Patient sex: F
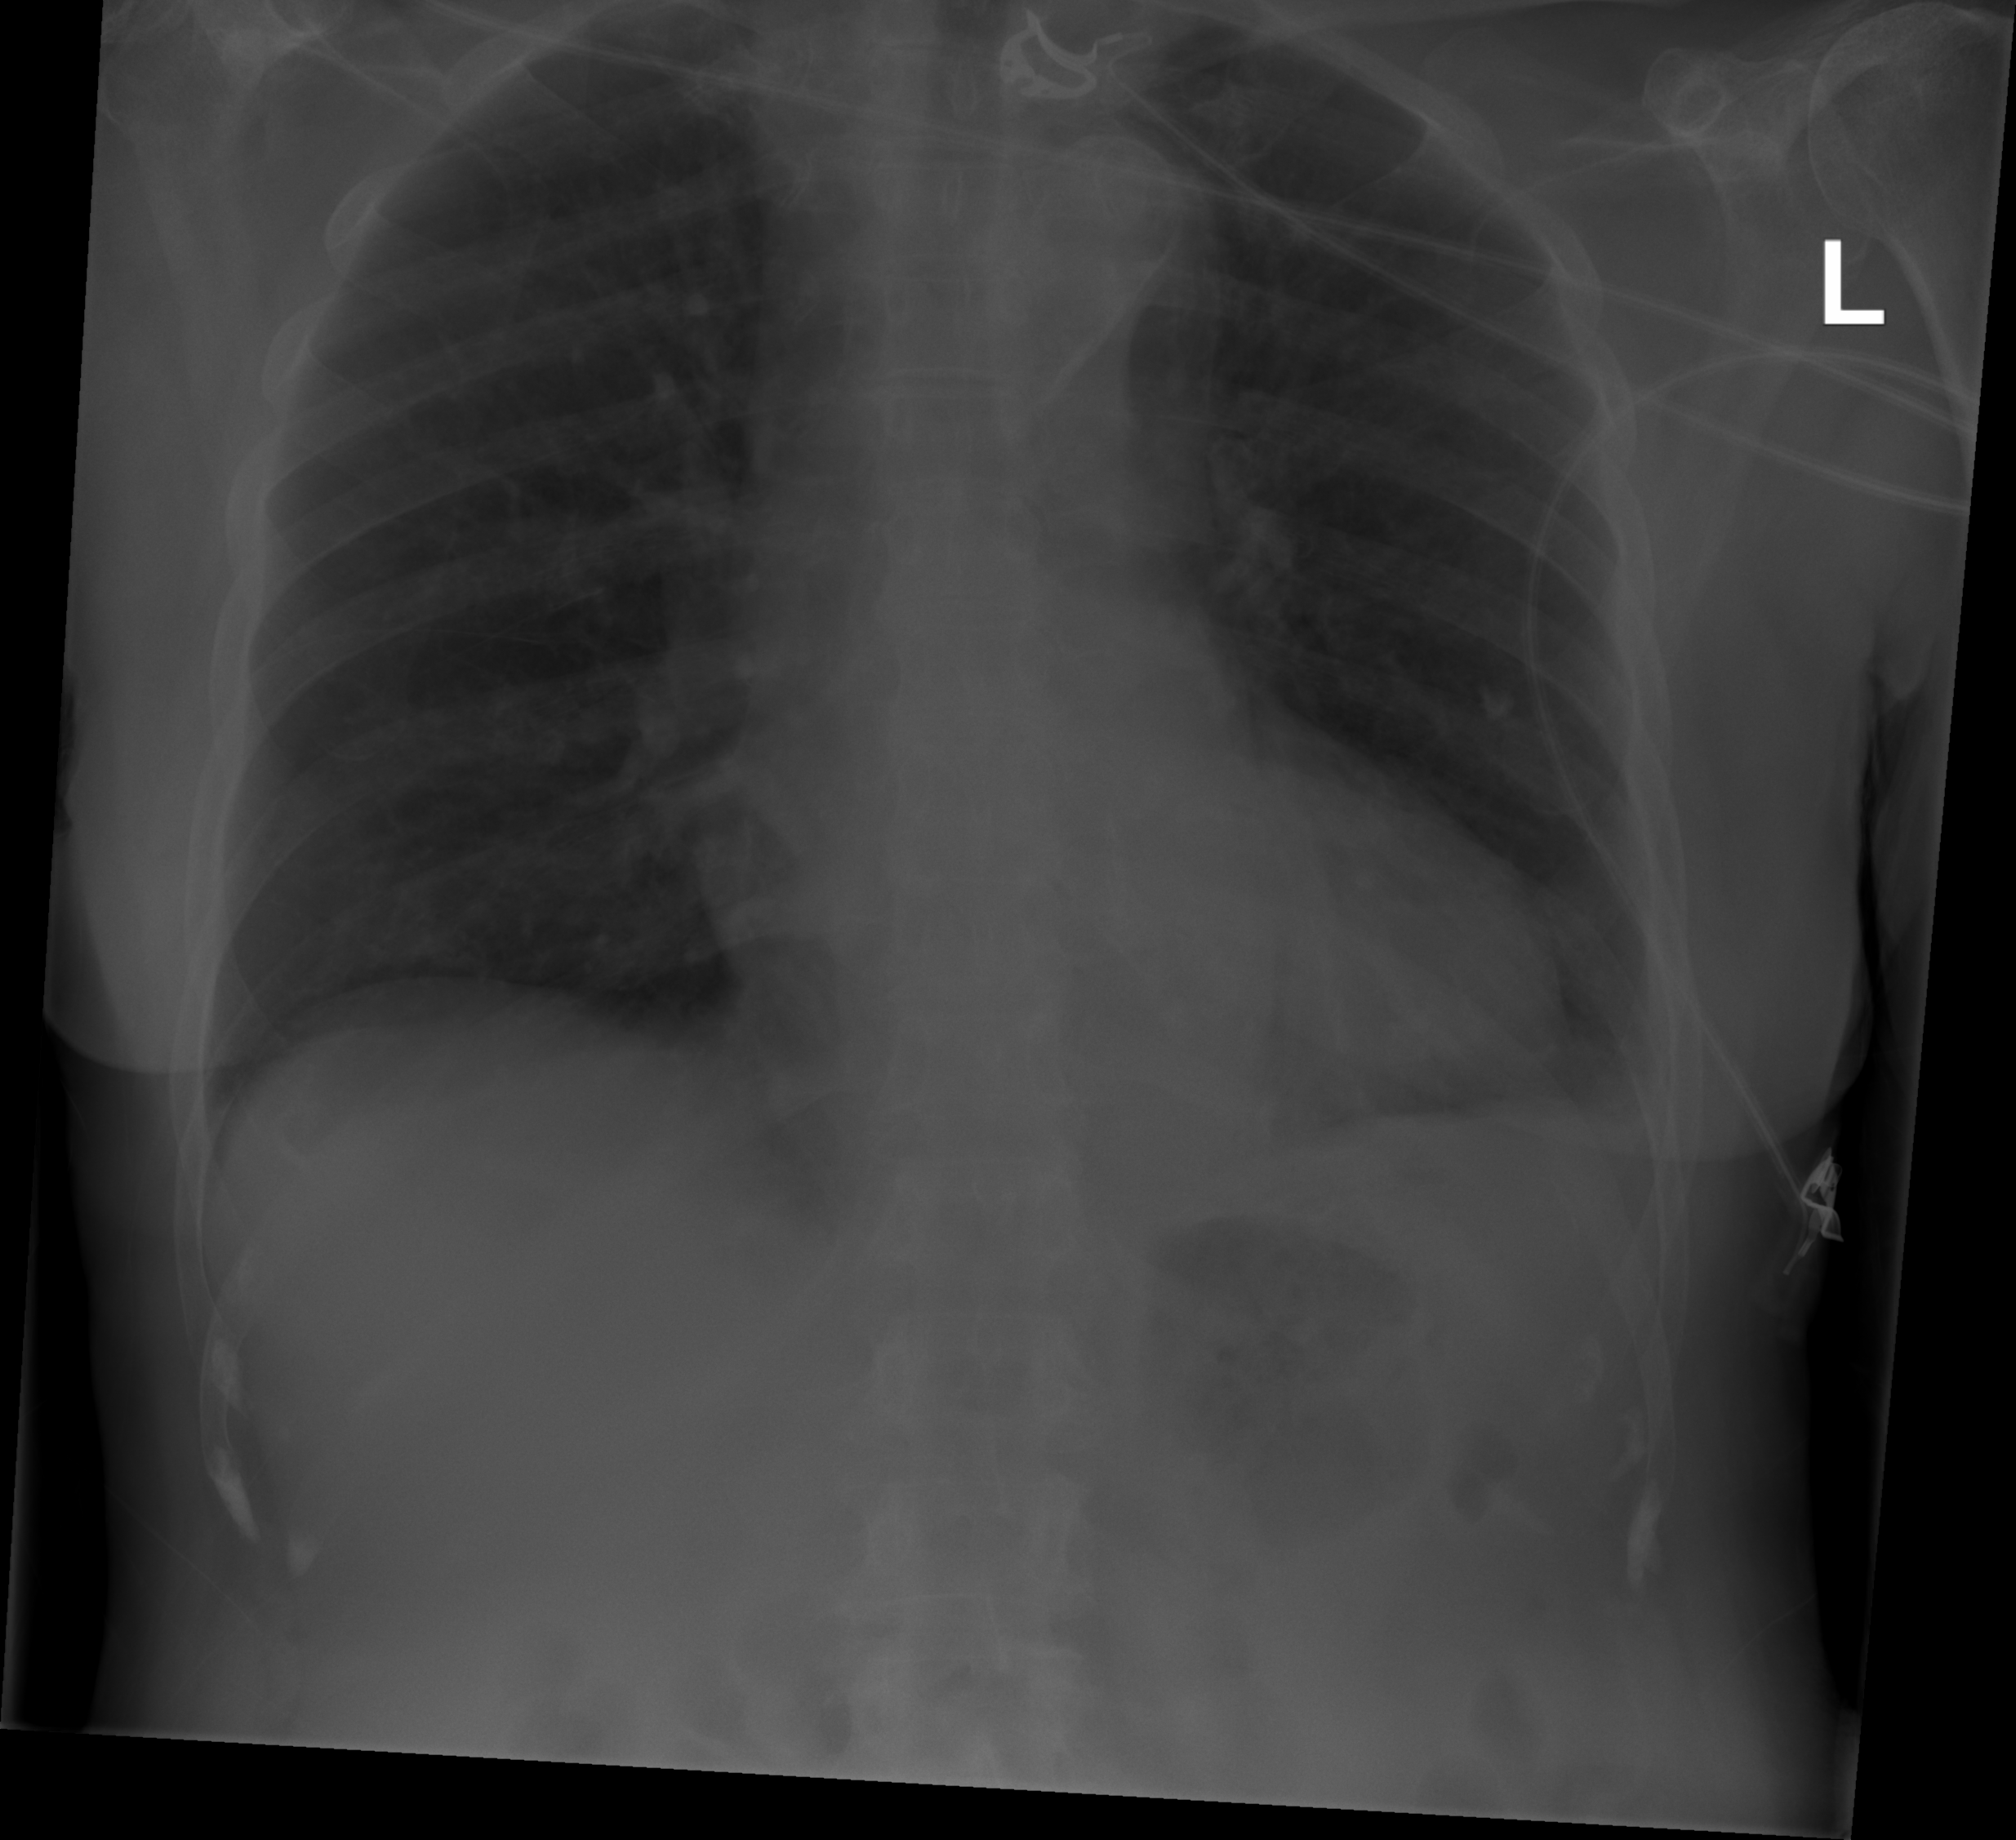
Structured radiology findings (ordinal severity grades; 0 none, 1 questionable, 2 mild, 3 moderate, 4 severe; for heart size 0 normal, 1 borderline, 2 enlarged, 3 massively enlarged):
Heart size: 0
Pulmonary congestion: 0
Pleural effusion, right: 0
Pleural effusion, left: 1
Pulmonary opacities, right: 0
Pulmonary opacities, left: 0
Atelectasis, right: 0
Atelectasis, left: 1